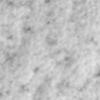
Label: no_change